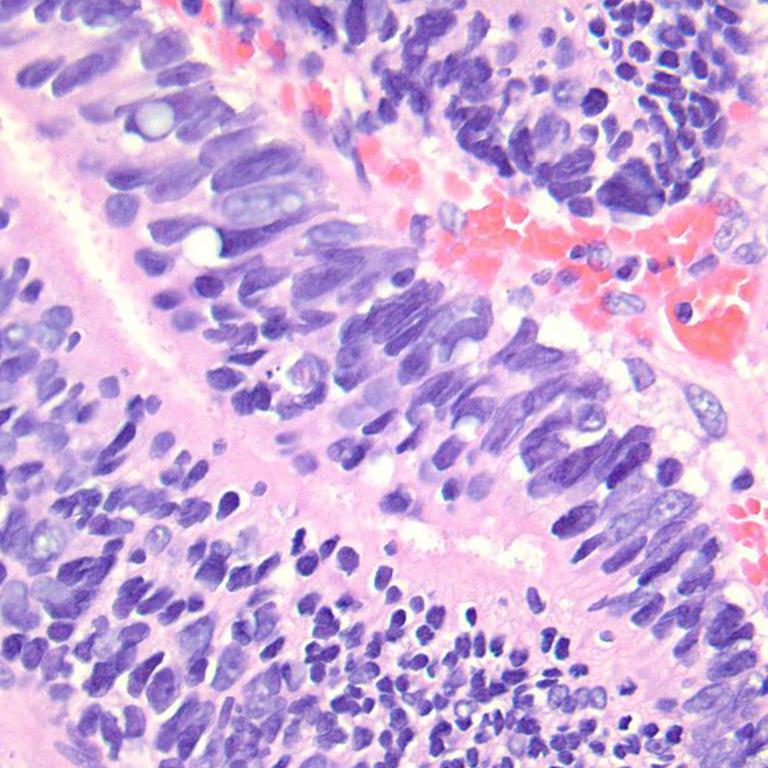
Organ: colon
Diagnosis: adenocarcinomas